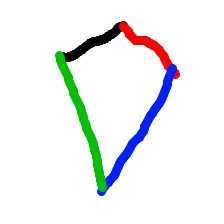
Shape: kite